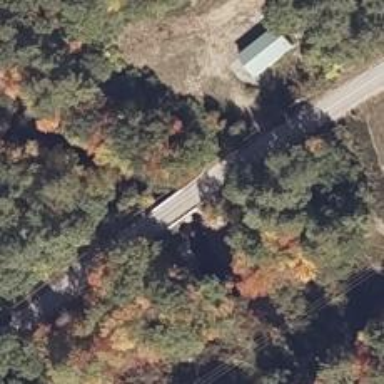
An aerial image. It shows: Unclassified road with asphalt surface crossing bridge.